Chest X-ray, AP view. Patient: 62 years old, sex M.
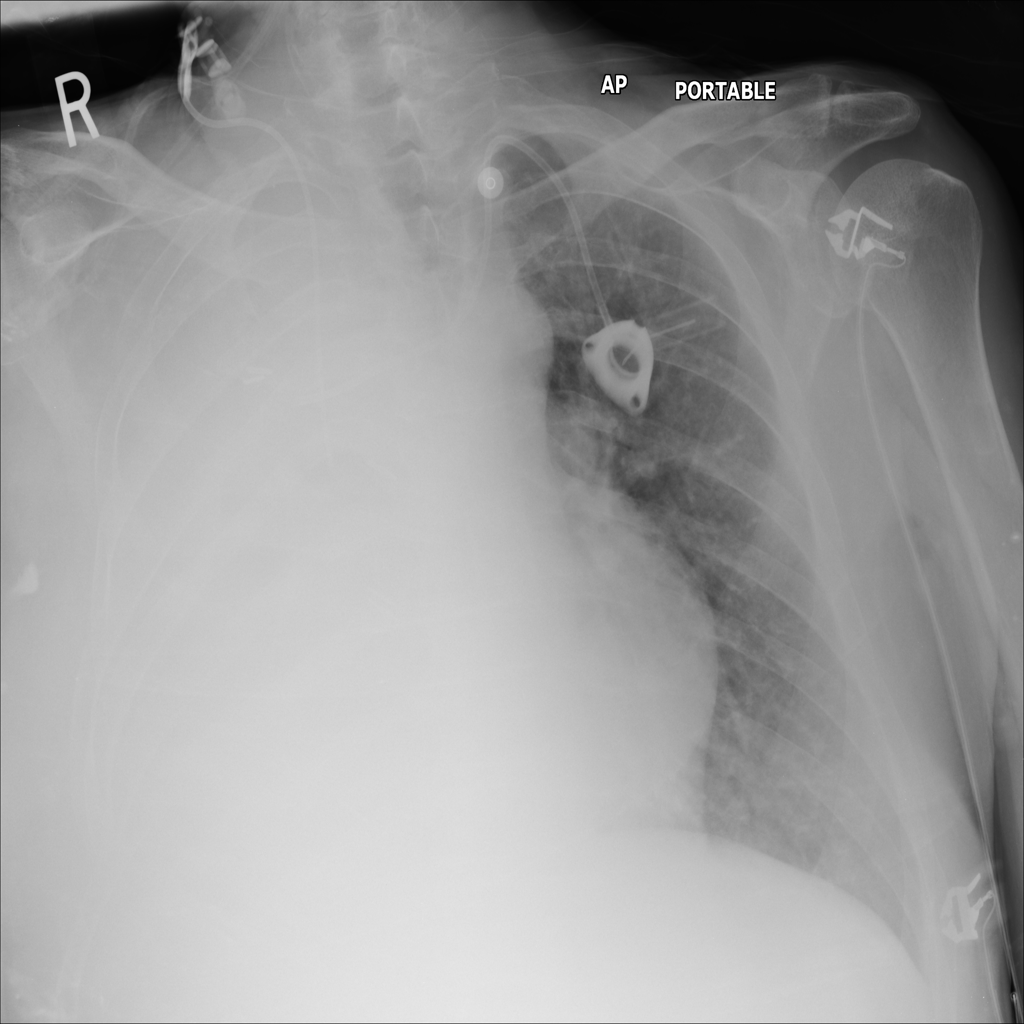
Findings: No Finding